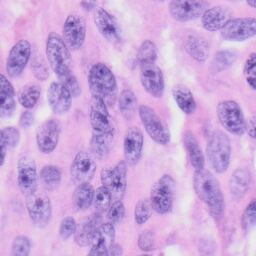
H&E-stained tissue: Skin